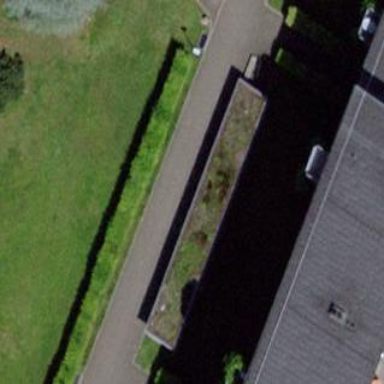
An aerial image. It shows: View of roof of building.